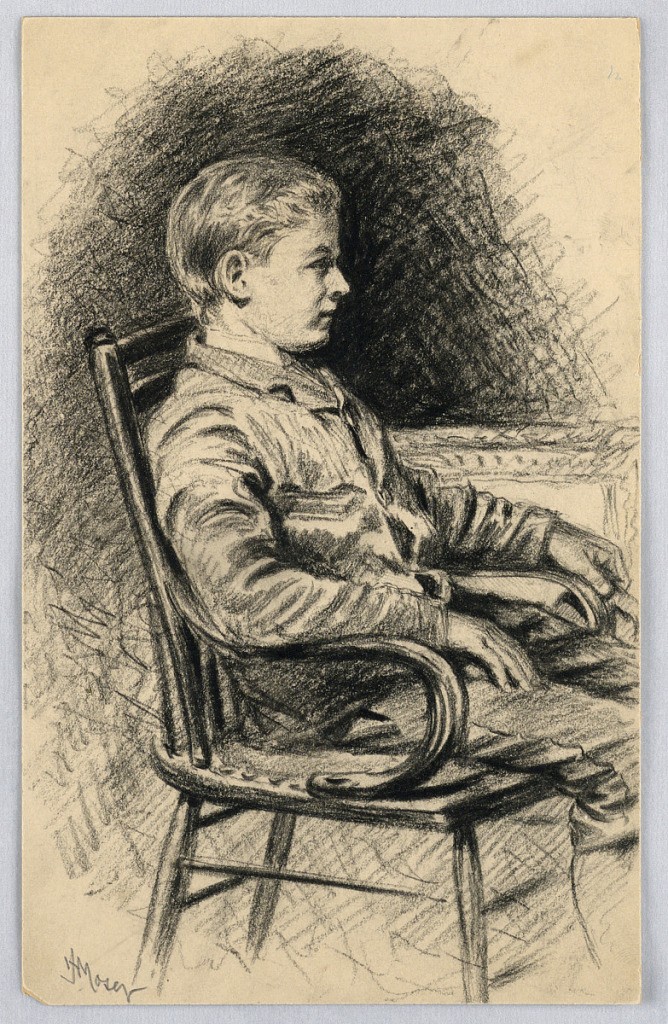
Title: Portrait of a Boy
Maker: James Henry Moser, Canadian, 1854–1913
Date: ca. 1883
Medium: Black crayon on board
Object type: Drawing
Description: Boy sitting in wooden armchair, shown in right profile.